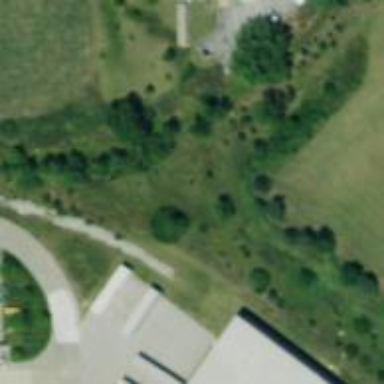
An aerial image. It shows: Disused railway spur line.